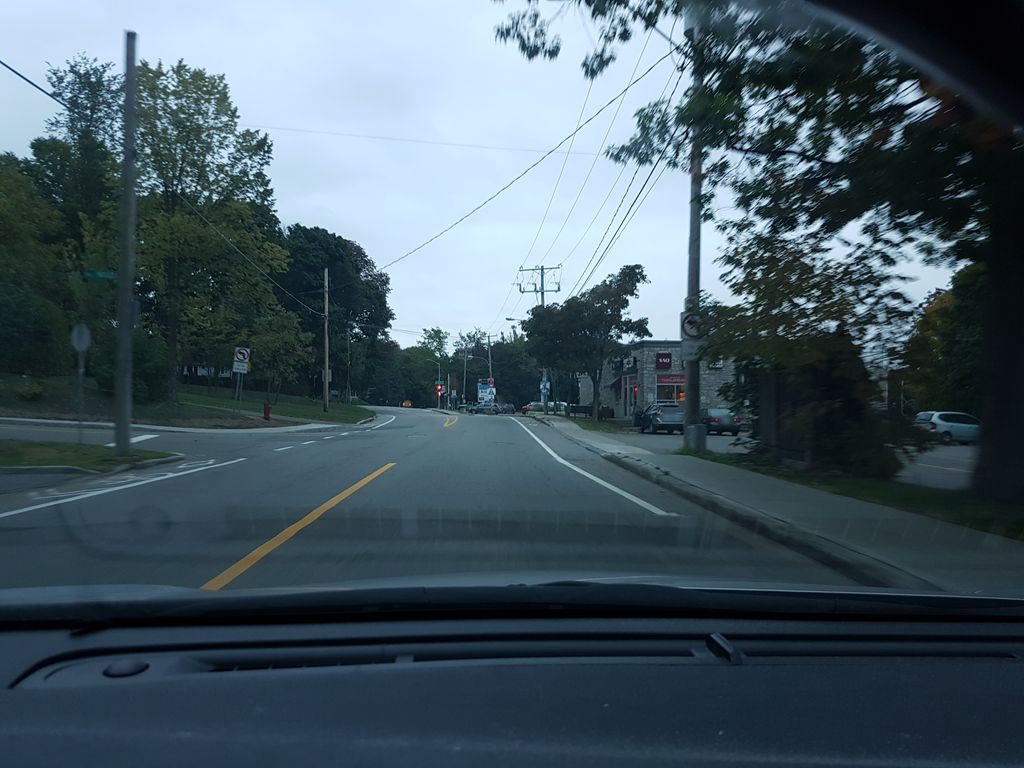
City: quebec_city